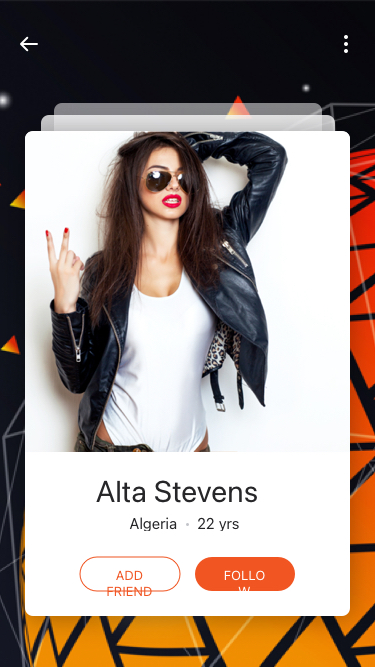
Text in this UI design:
Algeria     22 yrs
Alta Stevens
Follow
Add Friend